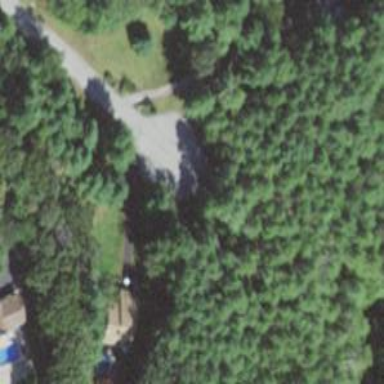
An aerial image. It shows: Residential driveway designated as service road.